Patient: sex M, age 71
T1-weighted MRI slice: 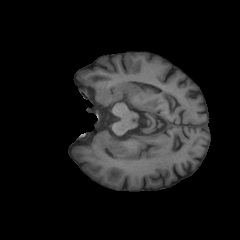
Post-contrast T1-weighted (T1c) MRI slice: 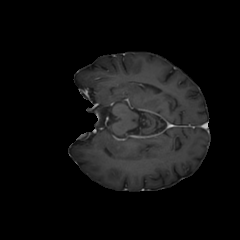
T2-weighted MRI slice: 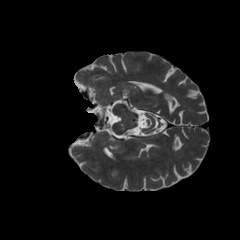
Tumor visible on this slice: no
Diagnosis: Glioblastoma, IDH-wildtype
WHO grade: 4